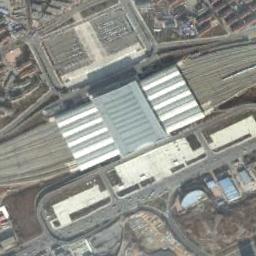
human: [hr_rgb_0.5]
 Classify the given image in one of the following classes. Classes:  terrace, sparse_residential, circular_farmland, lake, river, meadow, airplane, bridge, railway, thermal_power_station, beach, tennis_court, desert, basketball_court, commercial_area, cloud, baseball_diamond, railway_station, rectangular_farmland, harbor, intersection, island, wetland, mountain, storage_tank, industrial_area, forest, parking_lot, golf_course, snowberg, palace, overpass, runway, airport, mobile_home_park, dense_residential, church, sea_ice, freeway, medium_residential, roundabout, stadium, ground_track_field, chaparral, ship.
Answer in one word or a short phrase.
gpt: railway_station